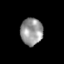
Tissue: skin
Cell type: Epithelial cells
Senescence score: 0.2174
Nuclear area (px): 590
Mean DAPI intensity: 150.6